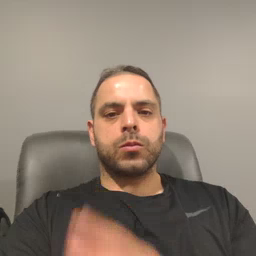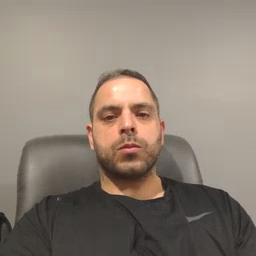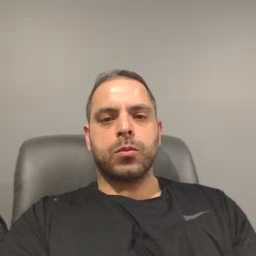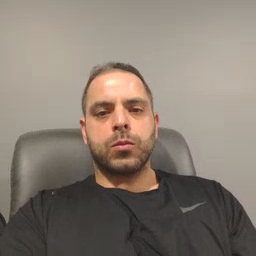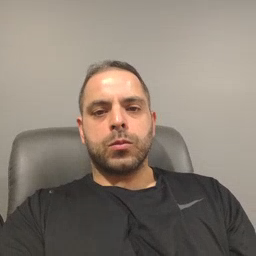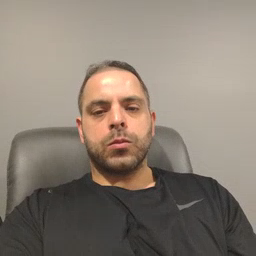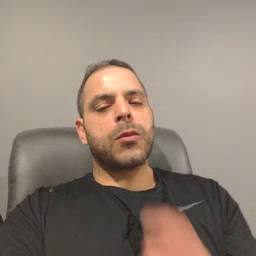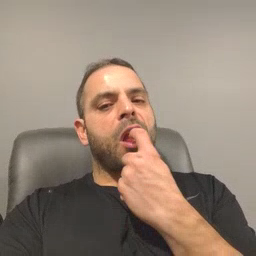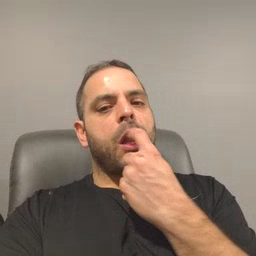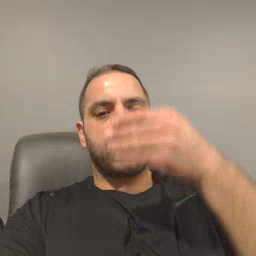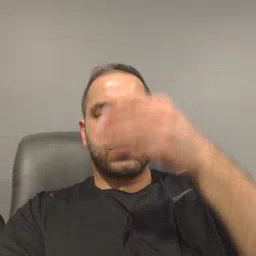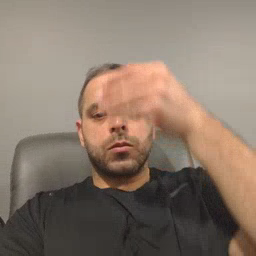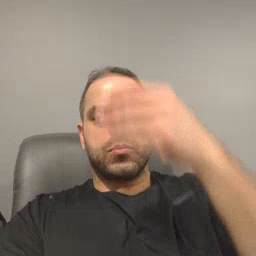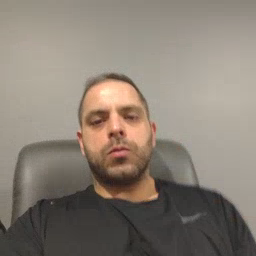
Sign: glasswindow